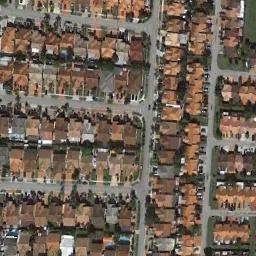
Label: dense_residential